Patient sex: F
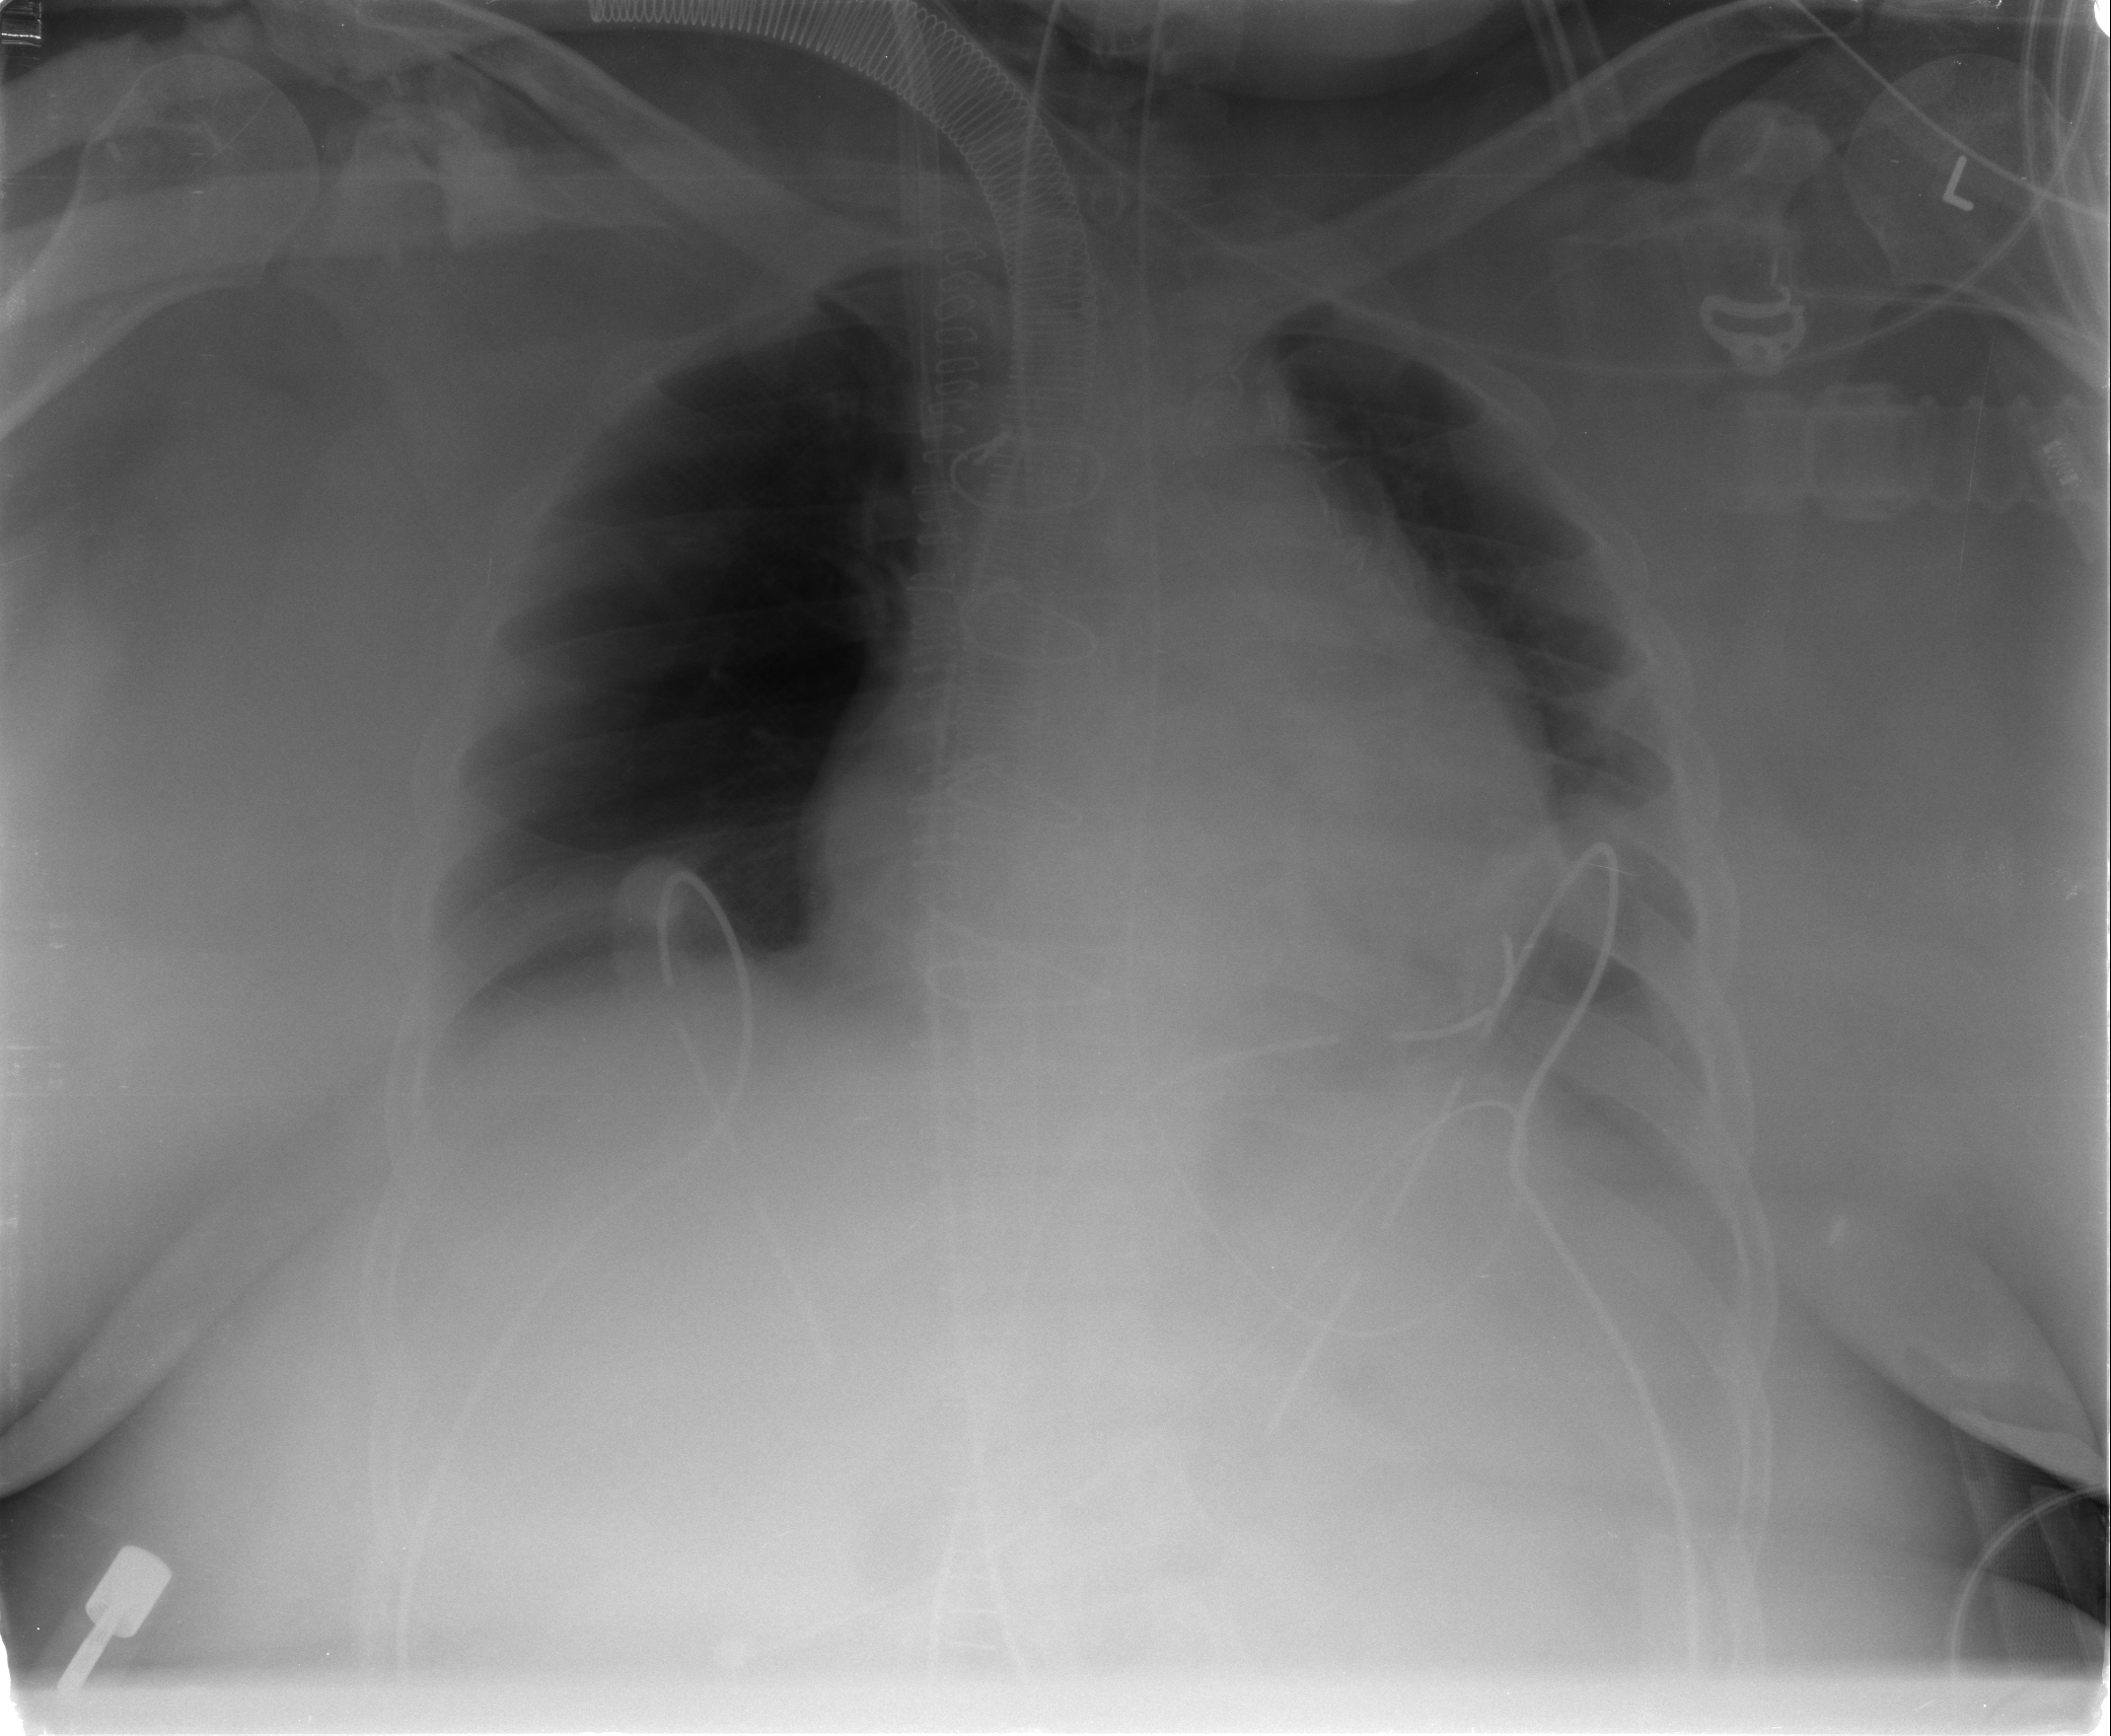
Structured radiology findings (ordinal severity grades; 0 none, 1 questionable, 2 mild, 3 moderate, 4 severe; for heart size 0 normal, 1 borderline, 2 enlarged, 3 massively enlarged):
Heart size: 2
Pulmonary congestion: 1
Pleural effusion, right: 0
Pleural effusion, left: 1
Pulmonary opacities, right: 0
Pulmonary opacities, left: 0
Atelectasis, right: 1
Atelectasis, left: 1